Field crop: maize
Growth stage: 2
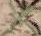
Species: atriplex